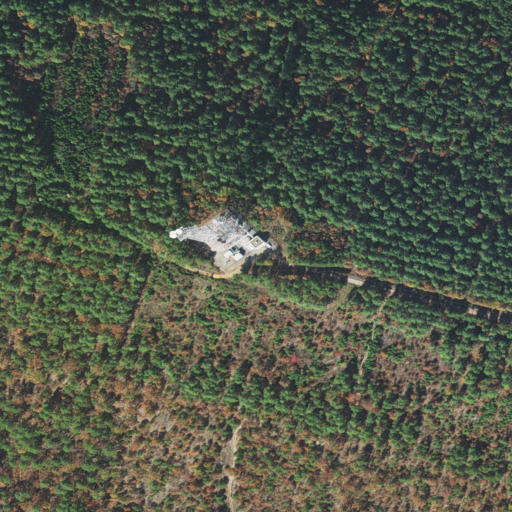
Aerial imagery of mountain in Arkansas named High Point containing mixed forest, evergreen forest, deciduous forest, grassland, shrub, open development, and low intensity development